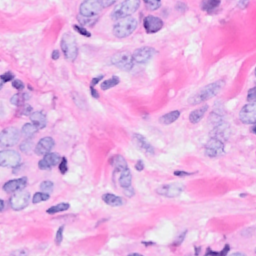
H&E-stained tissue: Breast